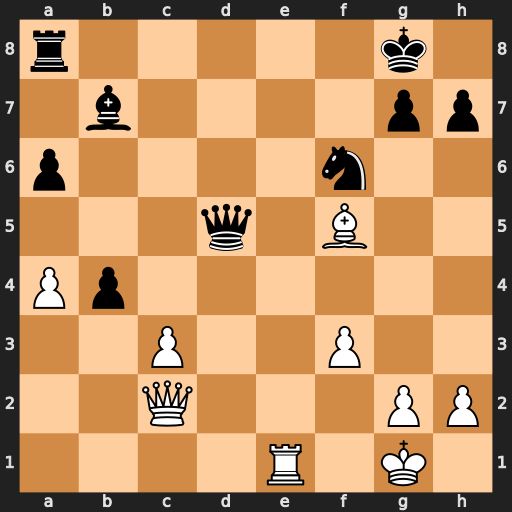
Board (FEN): r5k1/1b4pp/p4n2/3q1B2/Pp6/2P2P2/2Q3PP/4R1K1
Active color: w
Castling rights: -
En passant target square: -
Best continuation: Be6+ Qxe6 Rxe6